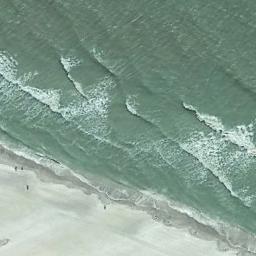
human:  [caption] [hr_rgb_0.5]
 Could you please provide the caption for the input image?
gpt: The beach with white sand and the color of the seawater is green .

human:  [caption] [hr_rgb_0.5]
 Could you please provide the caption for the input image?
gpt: The green sea and white beach .

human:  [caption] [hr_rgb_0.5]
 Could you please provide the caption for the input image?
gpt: There are small waves around the beach .

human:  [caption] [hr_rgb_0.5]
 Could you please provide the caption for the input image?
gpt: There are some people on the beach .

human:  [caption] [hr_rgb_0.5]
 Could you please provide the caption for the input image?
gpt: Part of the beach is submerged .